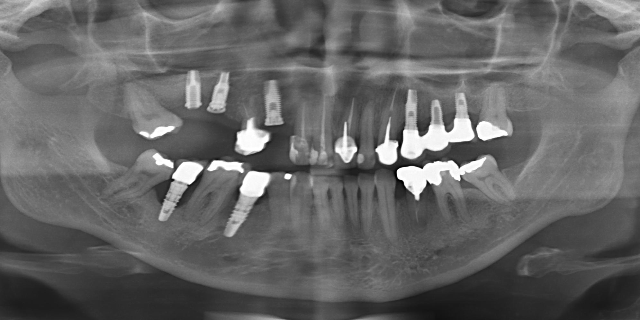
adult